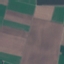
Land use / land cover class: AnnualCrop